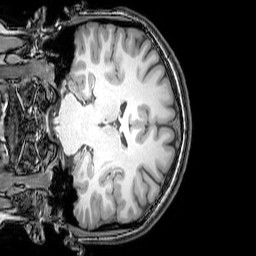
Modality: T1w
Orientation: coronal
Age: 24
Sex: female
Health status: healthy
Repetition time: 0.081 s
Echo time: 0.037 s